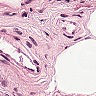
Metastatic tissue present: no